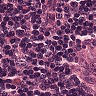
Metastatic tissue present: no